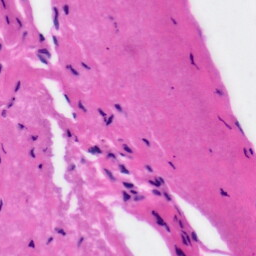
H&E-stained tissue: Tonsil